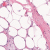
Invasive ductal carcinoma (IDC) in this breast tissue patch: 0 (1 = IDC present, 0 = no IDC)